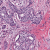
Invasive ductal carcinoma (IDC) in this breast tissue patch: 1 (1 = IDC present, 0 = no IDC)